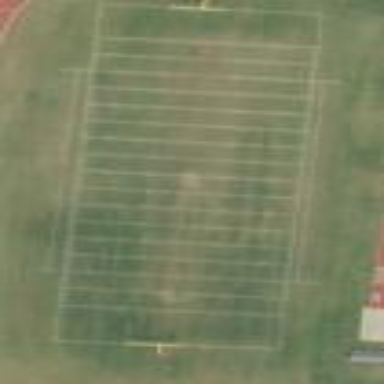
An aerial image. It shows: American football pitch.